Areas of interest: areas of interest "Century Golden Resources Shopping Mall"
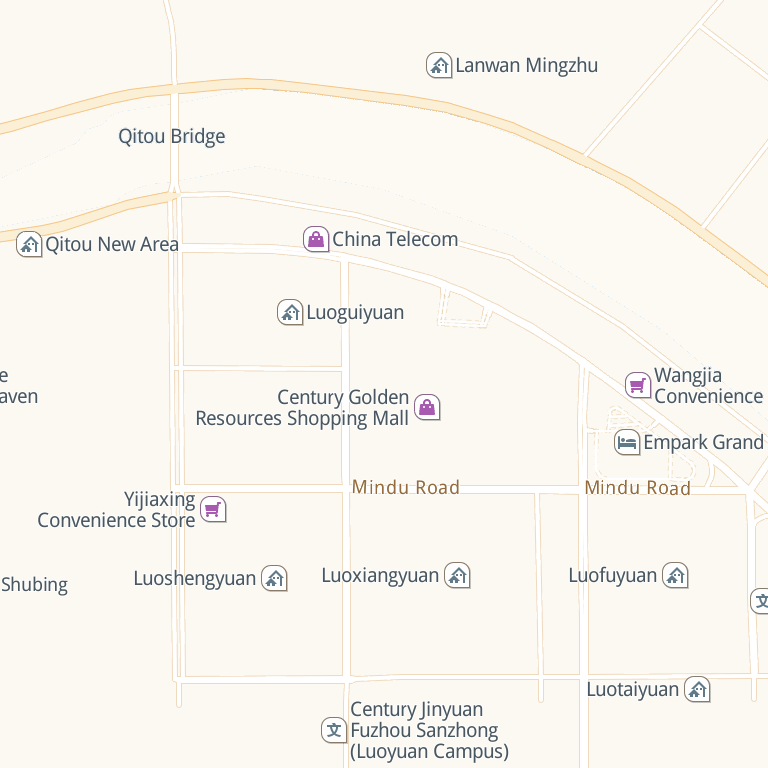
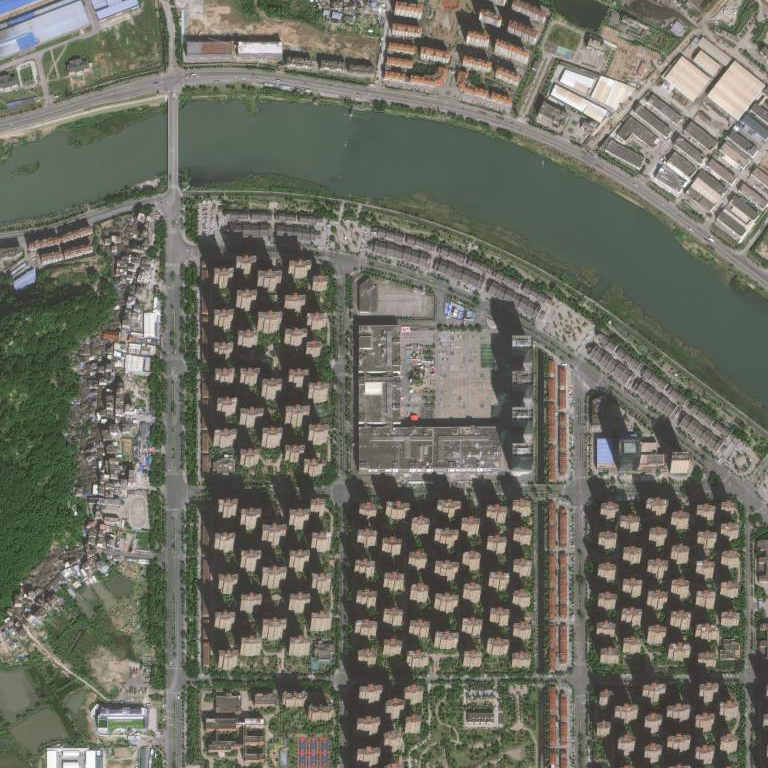